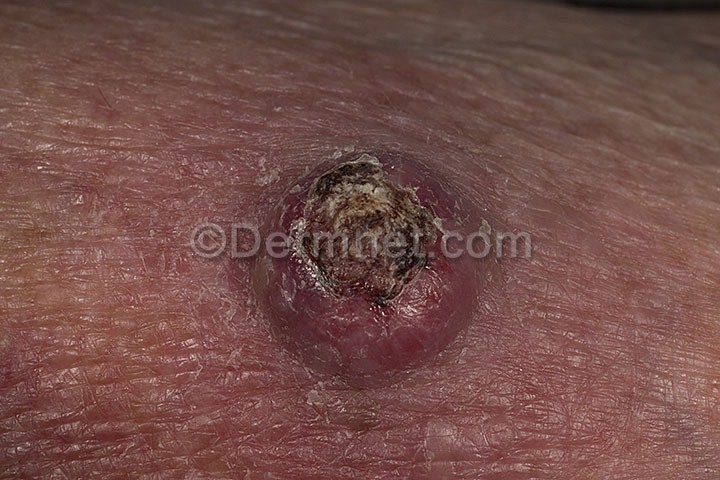
Disease: Seborrheic Keratoses and other Benign Tumors